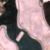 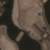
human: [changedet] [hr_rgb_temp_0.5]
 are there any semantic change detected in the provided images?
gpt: A building was created in the area near the lake.